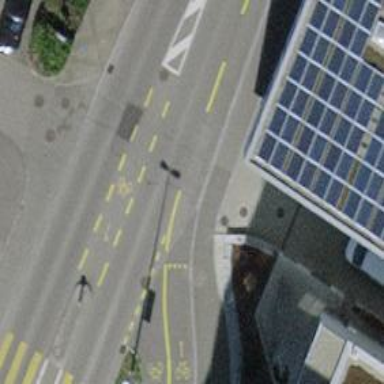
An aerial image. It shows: Primary highway with asphalt surface and lanes for cycling on both sides.